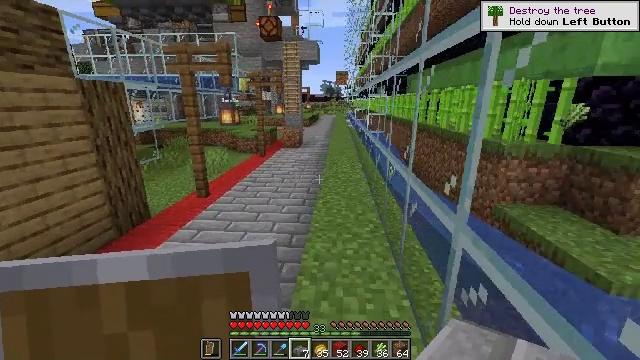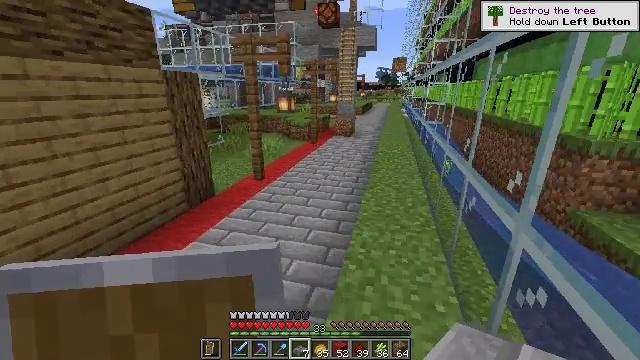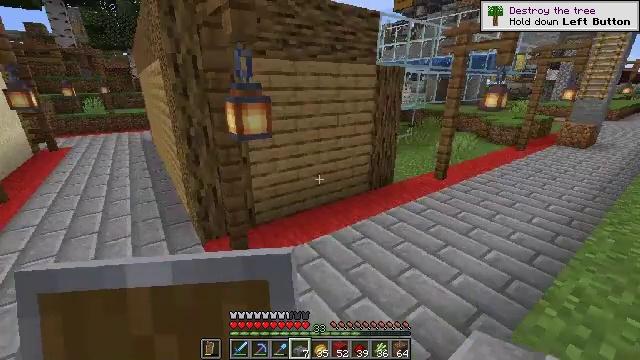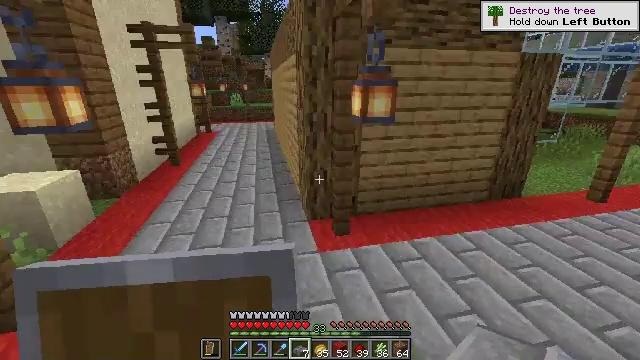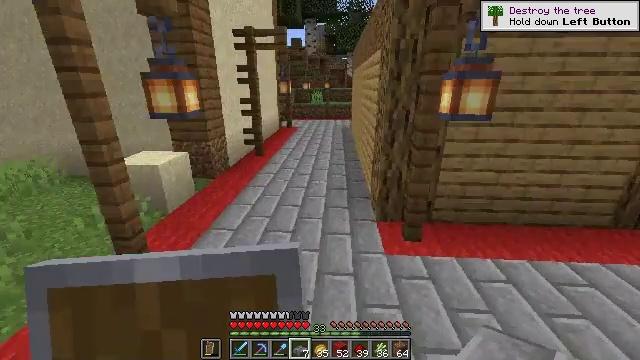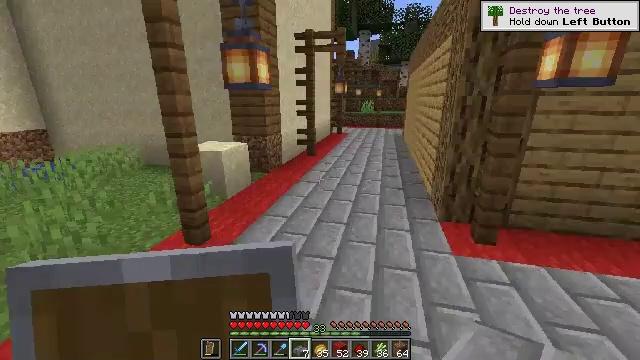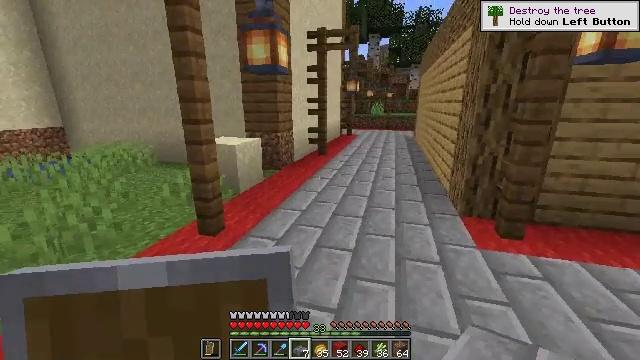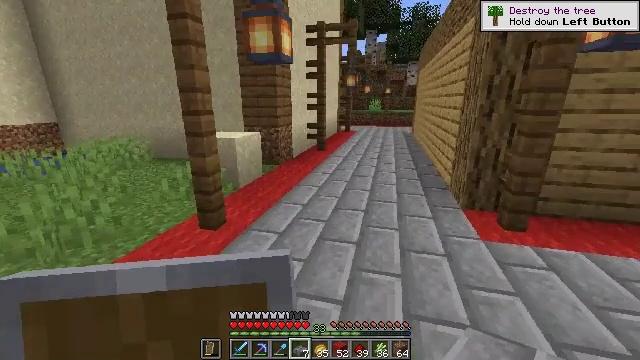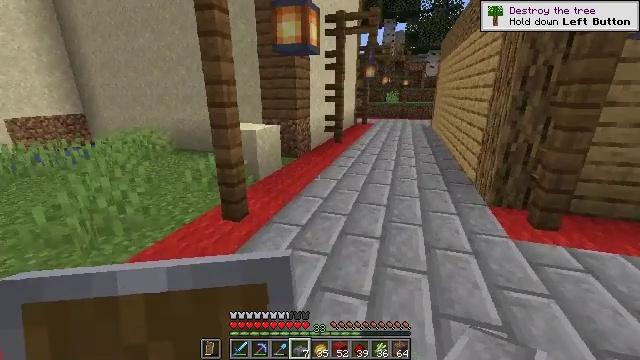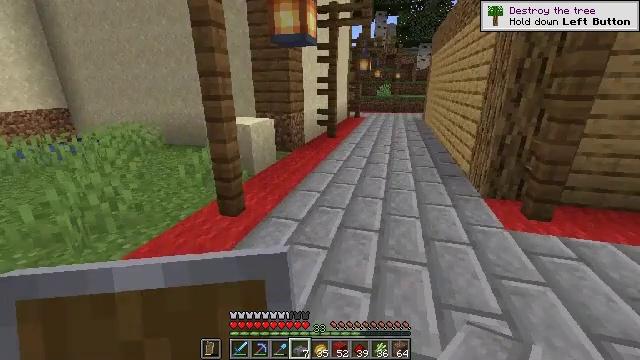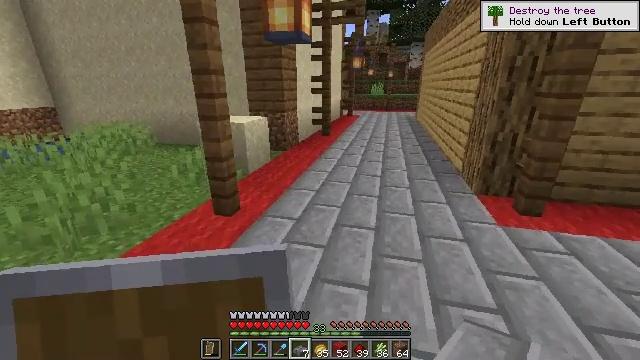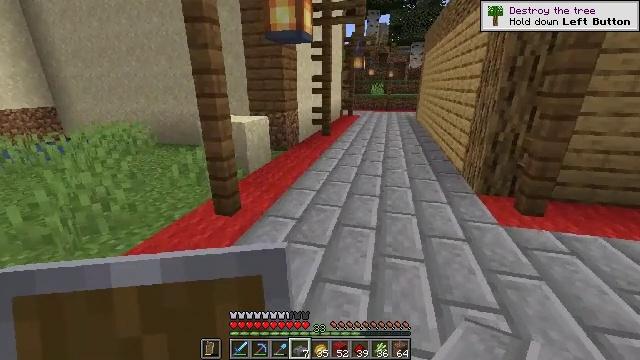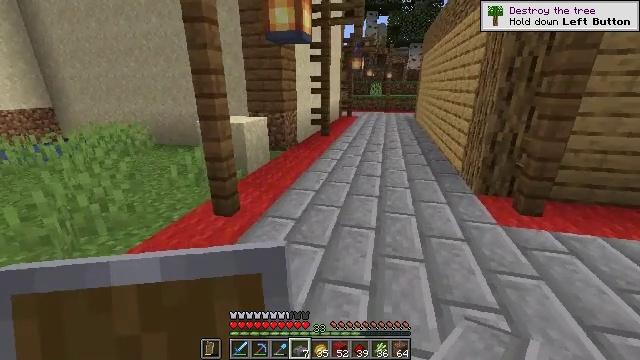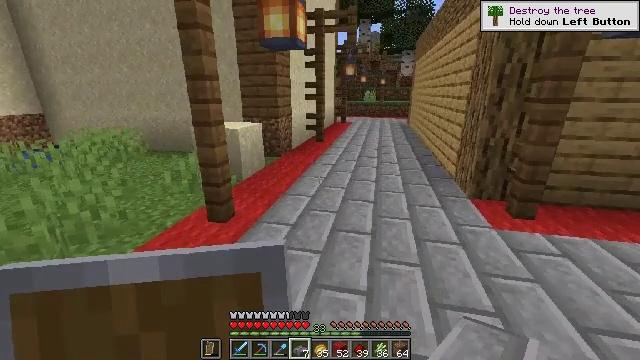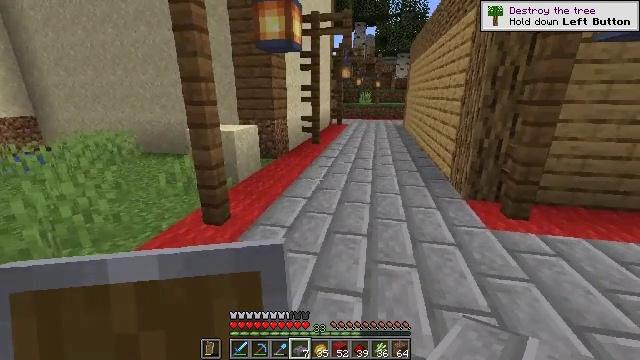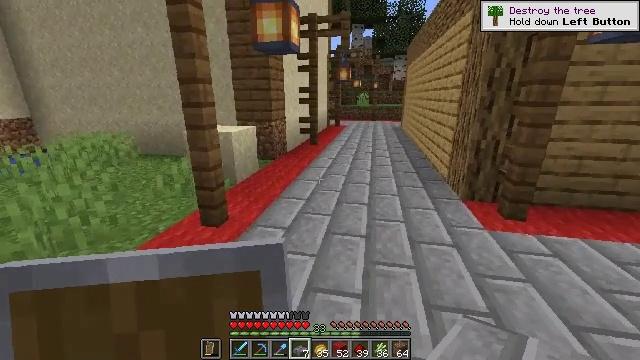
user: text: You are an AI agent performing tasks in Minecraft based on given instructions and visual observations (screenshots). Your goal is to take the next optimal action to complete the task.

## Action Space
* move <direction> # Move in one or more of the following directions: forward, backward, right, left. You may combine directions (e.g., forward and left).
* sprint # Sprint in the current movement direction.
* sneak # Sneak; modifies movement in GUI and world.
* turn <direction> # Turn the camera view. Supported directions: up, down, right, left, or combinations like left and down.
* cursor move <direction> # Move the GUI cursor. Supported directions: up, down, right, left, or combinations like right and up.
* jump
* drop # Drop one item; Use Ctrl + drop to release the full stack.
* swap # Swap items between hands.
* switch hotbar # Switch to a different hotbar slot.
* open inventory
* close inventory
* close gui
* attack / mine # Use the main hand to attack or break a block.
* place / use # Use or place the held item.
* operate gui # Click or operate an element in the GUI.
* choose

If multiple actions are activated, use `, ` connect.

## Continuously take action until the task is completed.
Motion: motion action
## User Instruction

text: Put spruce planks and sticks in the crafting grid to get a spruce fence.
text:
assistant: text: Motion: move back and move left, turn left and down
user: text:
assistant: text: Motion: move back and move left, turn left and down
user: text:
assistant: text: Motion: move left, turn left
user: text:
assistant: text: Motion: move left, turn left
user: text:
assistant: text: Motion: move left, turn left and up
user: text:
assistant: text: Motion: move left, turn left and up
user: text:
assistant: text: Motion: no_op
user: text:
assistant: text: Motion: turn left and down
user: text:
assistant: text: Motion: turn right and down
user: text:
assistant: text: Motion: turn right
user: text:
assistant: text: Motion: no_op
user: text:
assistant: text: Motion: no_op
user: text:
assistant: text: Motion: turn right and up
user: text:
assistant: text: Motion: no_op
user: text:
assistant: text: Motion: no_op
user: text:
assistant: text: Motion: turn right and up
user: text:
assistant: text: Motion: turn right
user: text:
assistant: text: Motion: no_op
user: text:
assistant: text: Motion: no_op
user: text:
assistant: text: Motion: no_op
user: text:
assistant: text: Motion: no_op
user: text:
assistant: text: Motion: turn right
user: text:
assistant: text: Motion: turn right
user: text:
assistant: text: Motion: turn right
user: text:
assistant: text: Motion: turn right
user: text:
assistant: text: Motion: no_op
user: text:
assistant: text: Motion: no_op
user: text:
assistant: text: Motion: no_op
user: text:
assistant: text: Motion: no_op
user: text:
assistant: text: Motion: no_op